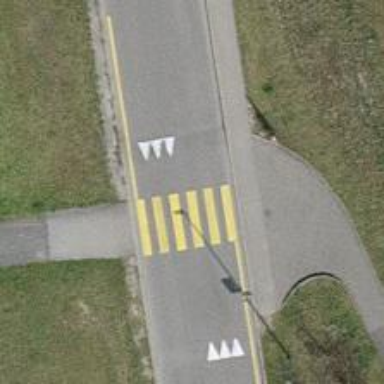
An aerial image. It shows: Uncontrolled road crossing.